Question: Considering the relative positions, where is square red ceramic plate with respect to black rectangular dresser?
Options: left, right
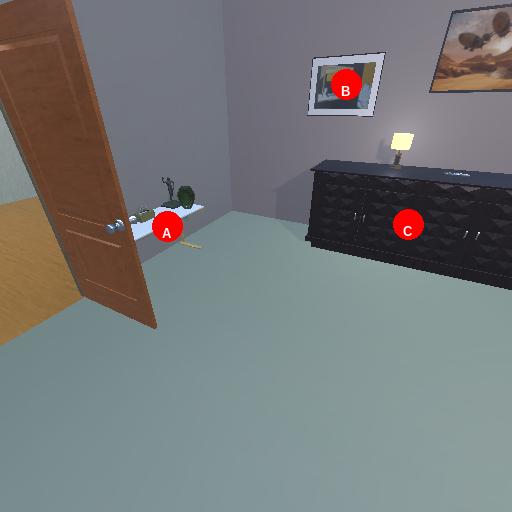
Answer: left